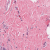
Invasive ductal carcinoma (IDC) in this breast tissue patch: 0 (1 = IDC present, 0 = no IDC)